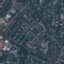
Land use / land cover: Residential